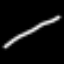
Label: line